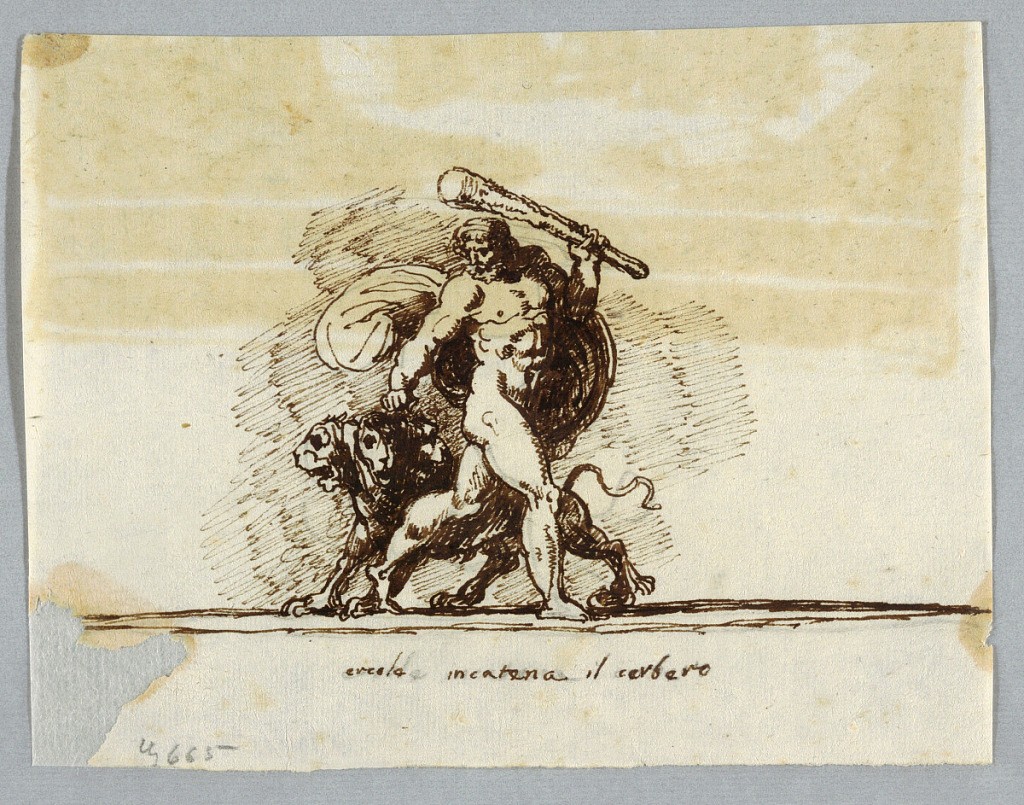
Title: Hercules and Cerberus
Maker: Felice Giani, Italian, 1758–1823
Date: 1805
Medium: Pen and brown ink over traces of graphite on cream laid paper
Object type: Drawing
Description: Hercules shown walking toward right, holding Cerberus whose head he turns.